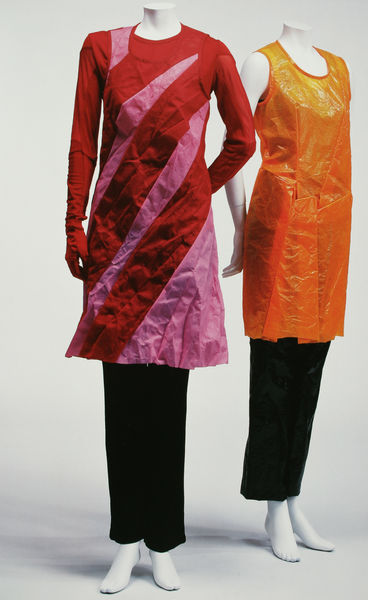
Titel: Bluse, Tunika und Hose; All-in-one, Tunika und Hose
Künstler: Junya Watanabe
Standort: Kyoto (Japan)
Institution: Kyoto Costume Institute
Schlagwörter: schatten, weiß, bunt, frau, handschuh, handschuhe, kleid, kleider, licht, orange, schwarz, rot, mode, hose, rosa, farbig, hosen, modern, lila, füsse, gestreift, streifen, foto, fotografie, pink, modelle, puppe, puppen, diagonal, langärmelig, langärmlig, hosenkleid, chintz, hosenkleider, kunstfaser